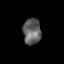
Tissue: skin
Cell type: Epithelial cells
Senescence score: 0.2274
Nuclear area (px): 458
Mean DAPI intensity: 97.452